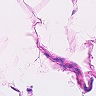
Metastatic tissue present: no